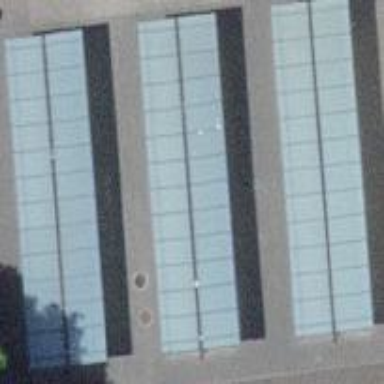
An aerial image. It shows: Bicycle parking facility.